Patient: sex M, age 65
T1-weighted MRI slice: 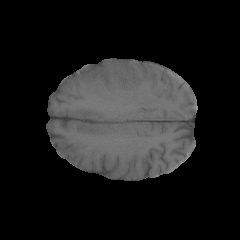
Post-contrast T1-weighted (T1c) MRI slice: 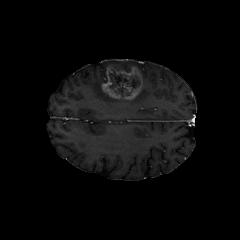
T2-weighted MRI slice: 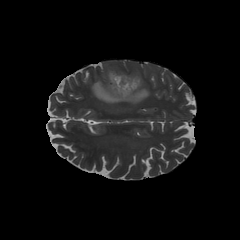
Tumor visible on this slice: yes
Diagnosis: Glioblastoma, IDH-wildtype
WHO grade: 4